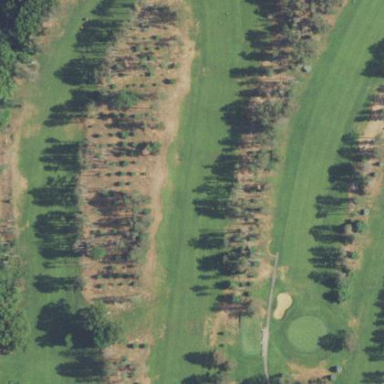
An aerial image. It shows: Grassy area designated as golf fairway.